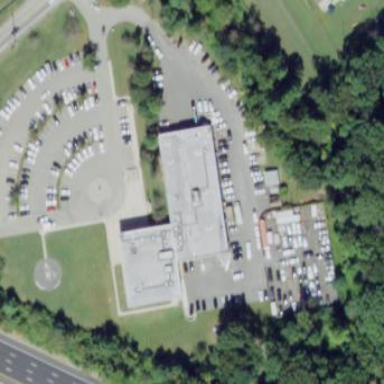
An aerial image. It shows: Commercial building that houses police station.